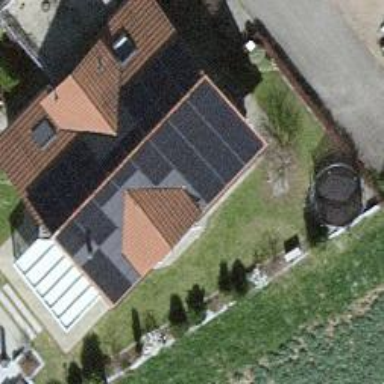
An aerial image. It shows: Solar photovoltaic panel generator.